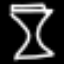
Label: hourglass